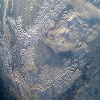
Label: cloud